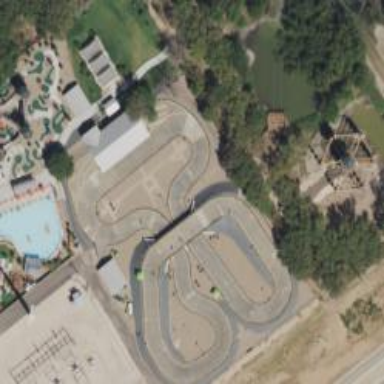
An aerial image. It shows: Karting raceway bridge.